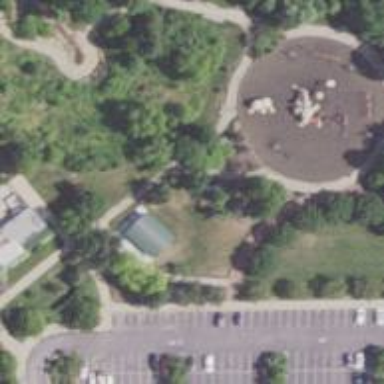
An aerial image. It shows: Playground with playful theme.